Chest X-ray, PA view. Patient: 19 years old, sex F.
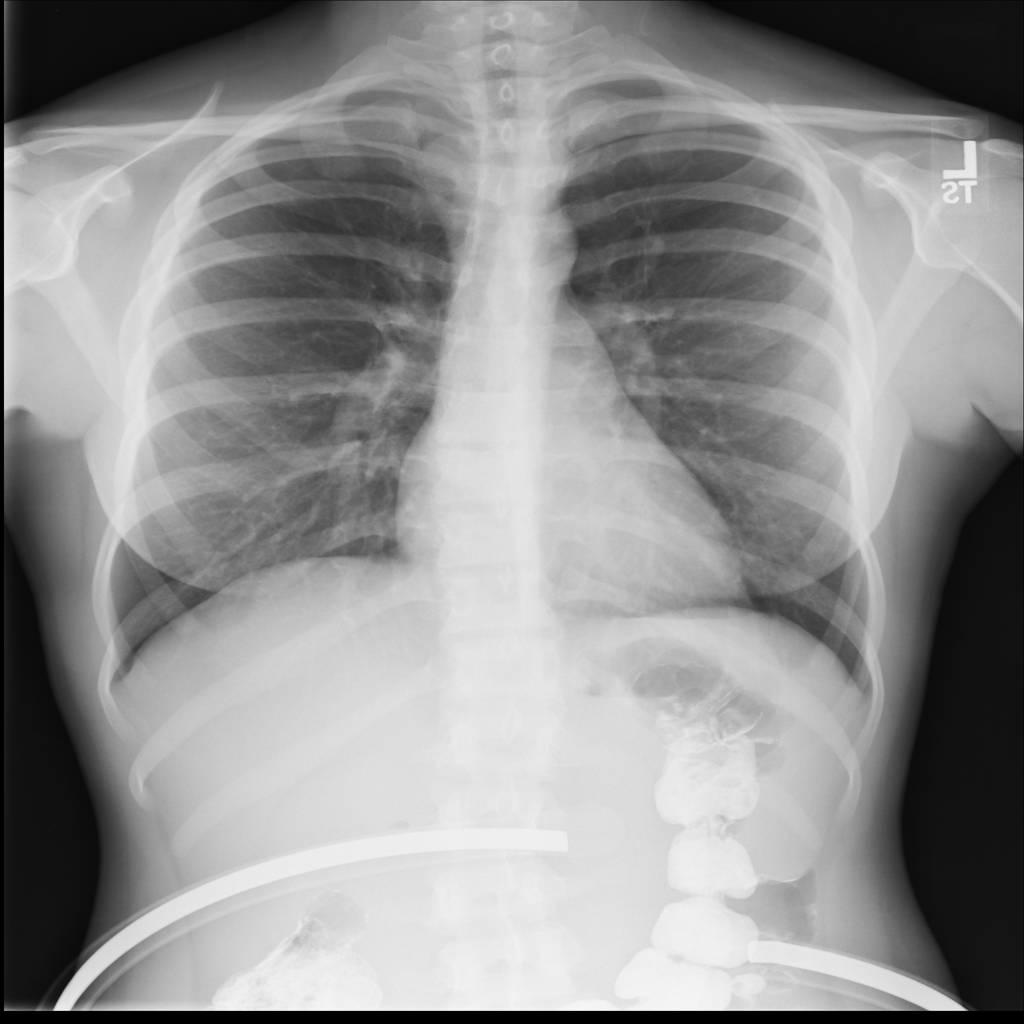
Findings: No Finding